Current action and preconditions to check: trajectory_clear

Your task: For each precondition in the list above, predict whether it will hold at this action.

Consider the current scene as observed from the mobile robot's camera, and analyze the predicted future states of all dynamic agents (e.g., people, animals, vehicles, or any moving entities) within the NEXT SECOND.

IMPORTANT: Only answer "very likely" if you are absolutely certain—based on strong, clear evidence—that a dynamic agent will violate the precondition in the predicted future state. Do NOT answer "very likely" for unlikely, ambiguous, or low-probability risks.

Ask yourself for each precondition: Is there a high probability, with clear and convincing evidence, that the predicted future states of any dynamic agent will interfere with the predicted future state of the currently executing action within the NEXT SECOND, causing that precondition to fail?

Assess the risk level based on these predictions. Use "likely" or "very likely" if motions create a clear risk of interference.

Use "neutral" or "improbable" if agents are nearby but their predicted paths are clearly diverging or non-conflicting.

Failure Risk Categories: "very improbable", "improbable", "neutral", "likely", "very likely"

Answer Format: Output ONLY the probability_of_failure value from these categories: "very improbable", "improbable", "neutral", "likely", "very likely"

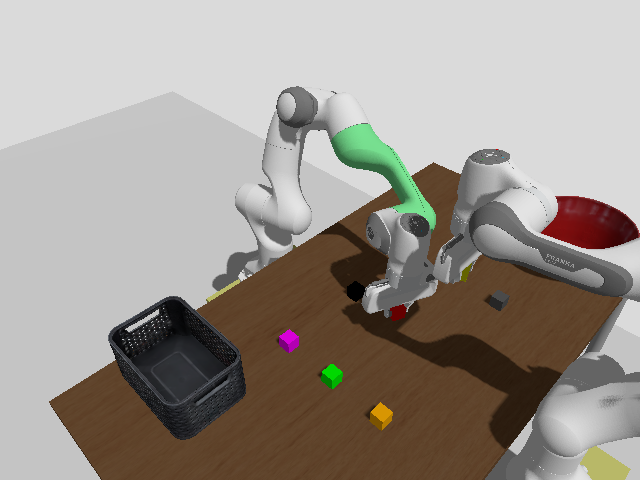

Answer: improbable